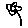
Label: flower